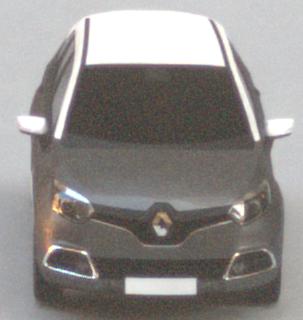
Make: Renault
Model: Captur ENERGY TCe 90
Detailed model: Captur (I)
Model produced from: 2013/06
Model produced until: 2015/05
Doors: 5
Color: gray
Road condition: dry road
Daytime: morning or afternoon
Contrast: medium contrast